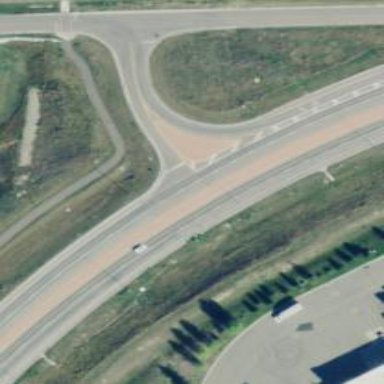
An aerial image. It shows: Trunk link highway.